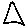
Label: triangle